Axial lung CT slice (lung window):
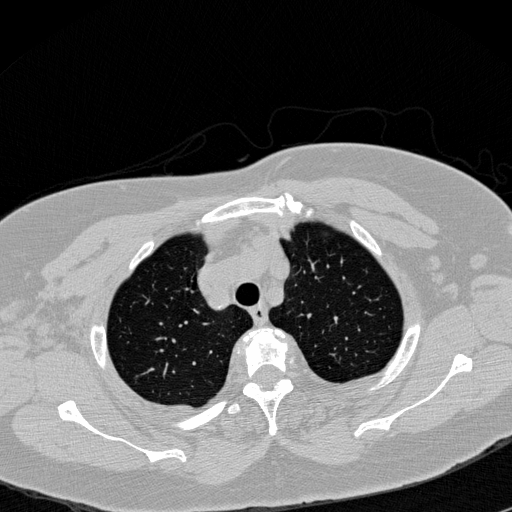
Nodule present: no